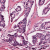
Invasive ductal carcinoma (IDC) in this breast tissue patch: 1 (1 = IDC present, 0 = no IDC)